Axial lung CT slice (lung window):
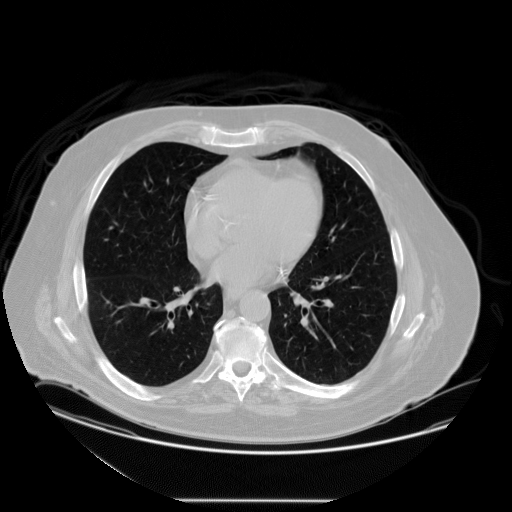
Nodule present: no